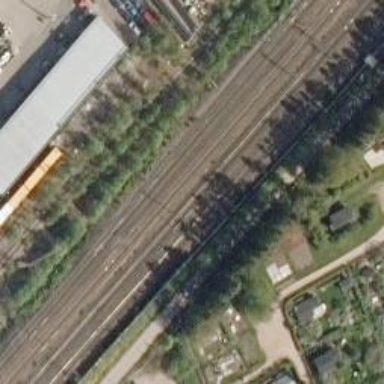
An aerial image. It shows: Railway signal supported by catenary mast.